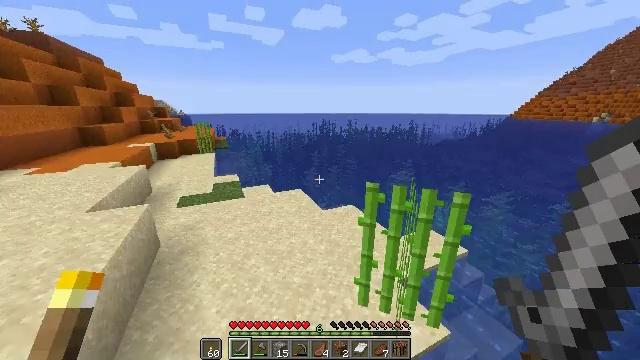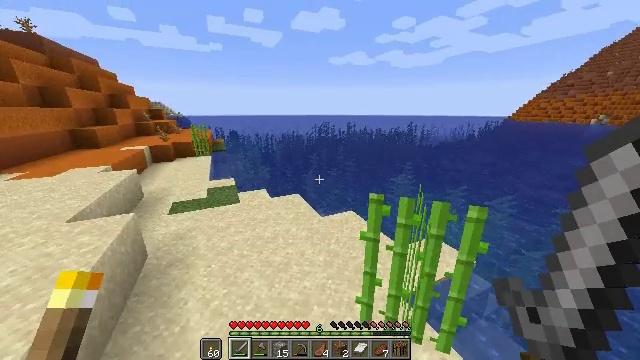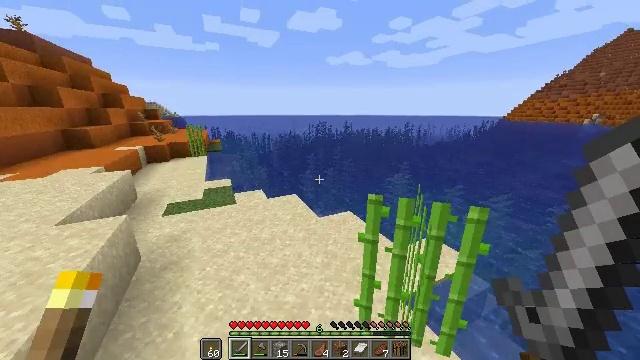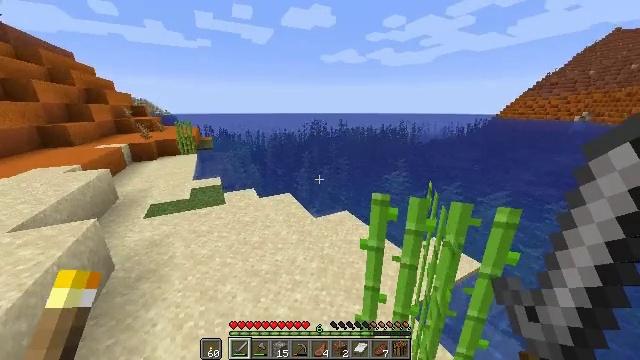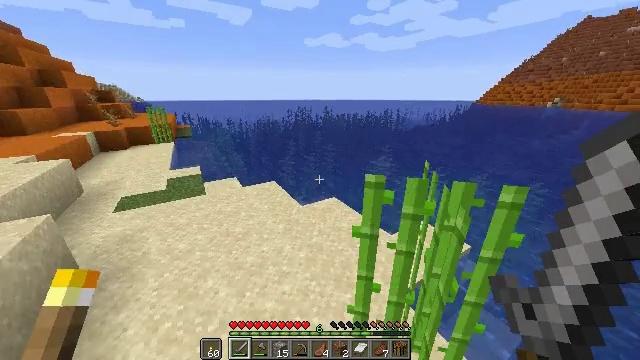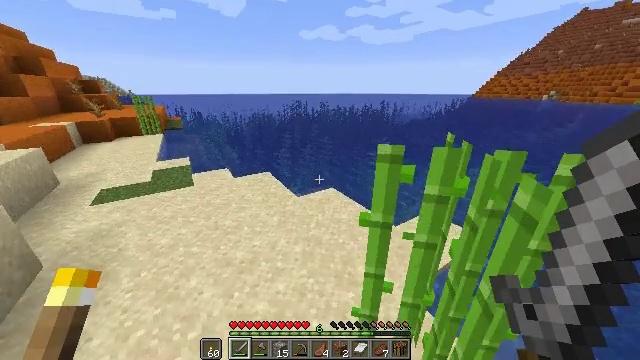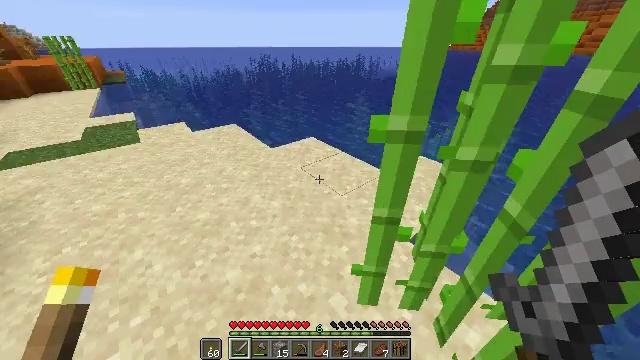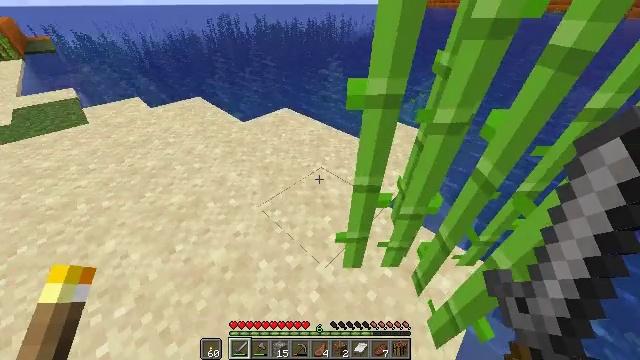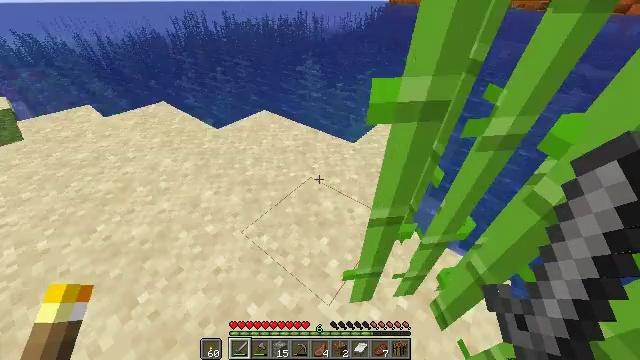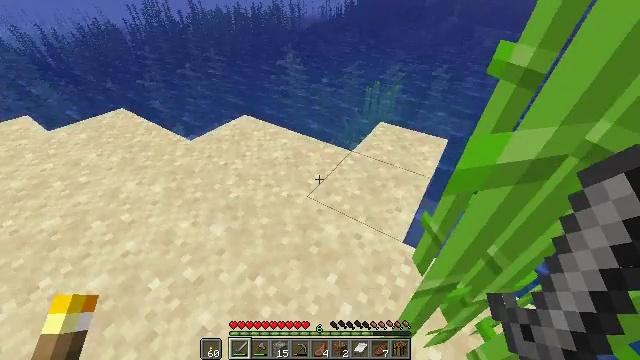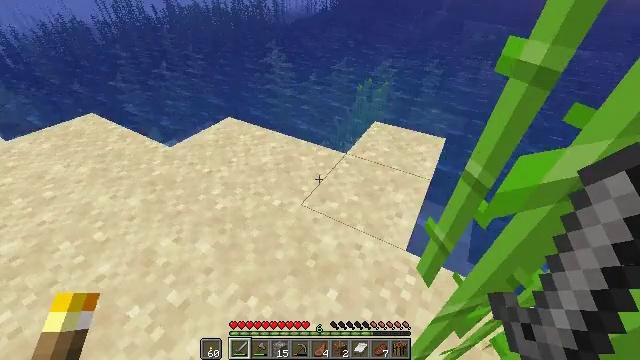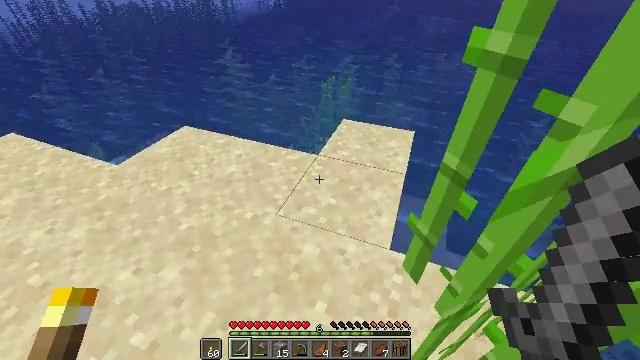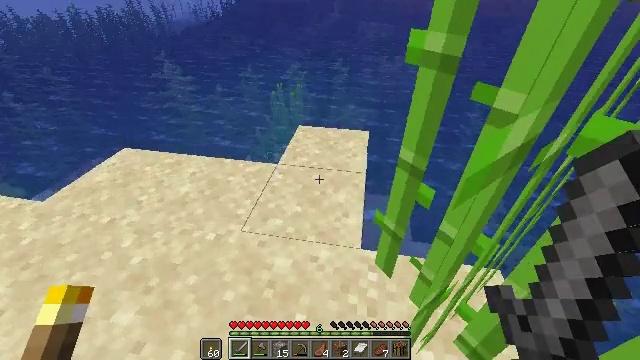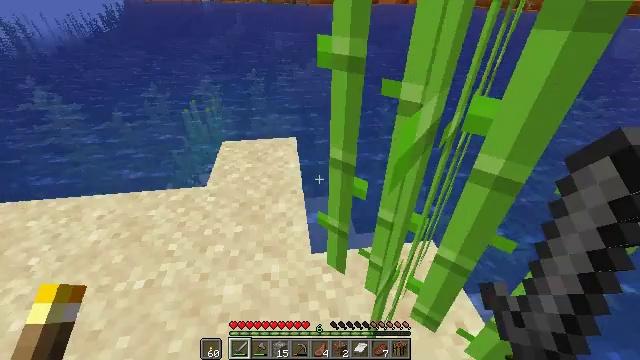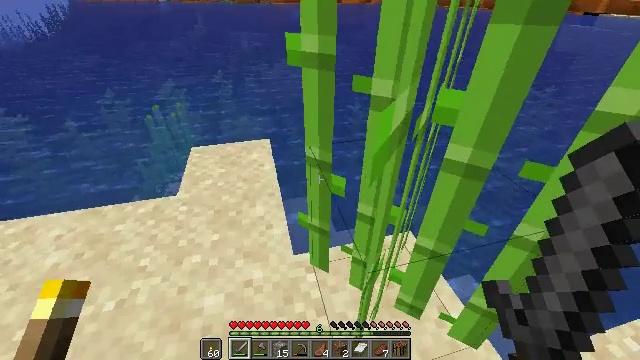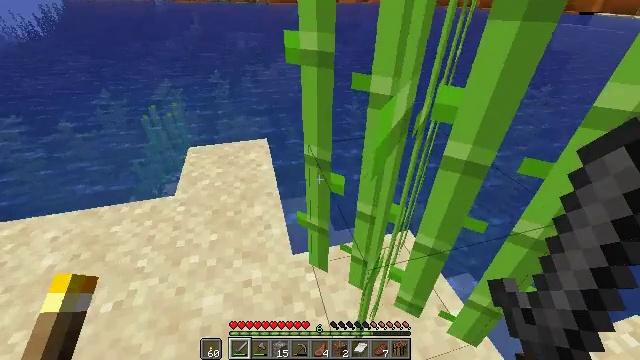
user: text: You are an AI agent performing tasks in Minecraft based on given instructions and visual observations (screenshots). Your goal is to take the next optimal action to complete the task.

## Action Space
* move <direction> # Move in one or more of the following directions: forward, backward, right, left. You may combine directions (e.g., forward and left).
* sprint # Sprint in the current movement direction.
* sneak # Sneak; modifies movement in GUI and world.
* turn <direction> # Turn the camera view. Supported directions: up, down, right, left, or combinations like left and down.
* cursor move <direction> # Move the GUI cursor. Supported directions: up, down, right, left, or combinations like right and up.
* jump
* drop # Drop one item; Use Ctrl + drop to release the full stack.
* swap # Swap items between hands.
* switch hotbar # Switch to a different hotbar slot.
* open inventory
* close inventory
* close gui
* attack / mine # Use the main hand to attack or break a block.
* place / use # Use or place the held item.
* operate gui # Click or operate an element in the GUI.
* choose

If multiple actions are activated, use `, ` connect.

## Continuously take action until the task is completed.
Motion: motion action
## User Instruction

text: Break the sugar cane.
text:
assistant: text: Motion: move forward, sprint, jump
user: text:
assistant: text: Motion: move forward, sprint
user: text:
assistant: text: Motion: move forward, sprint, turn right
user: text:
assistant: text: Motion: move forward, sprint, turn right and down
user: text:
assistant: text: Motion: move forward, sprint, turn right and down
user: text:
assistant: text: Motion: move forward, sprint, turn right and down
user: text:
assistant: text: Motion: move forward, sprint, turn right and down
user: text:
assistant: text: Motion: sprint, turn right
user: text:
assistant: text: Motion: turn right
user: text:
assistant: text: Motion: turn right
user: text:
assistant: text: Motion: turn right
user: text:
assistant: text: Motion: turn right and up
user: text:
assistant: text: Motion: turn right and up
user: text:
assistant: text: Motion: turn right
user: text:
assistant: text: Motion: no_op
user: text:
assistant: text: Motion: turn right
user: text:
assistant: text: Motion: turn right
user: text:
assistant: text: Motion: turn right
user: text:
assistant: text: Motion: no_op
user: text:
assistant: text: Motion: no_op
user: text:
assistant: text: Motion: no_op
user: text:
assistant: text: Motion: attack / mine
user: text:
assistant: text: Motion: attack / mine
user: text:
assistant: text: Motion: attack / mine
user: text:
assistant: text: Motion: no_op
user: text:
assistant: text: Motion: no_op
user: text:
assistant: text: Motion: no_op
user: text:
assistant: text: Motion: no_op
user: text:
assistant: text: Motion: sprint, turn left and up
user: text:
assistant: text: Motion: move forward, sprint, turn left